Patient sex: F
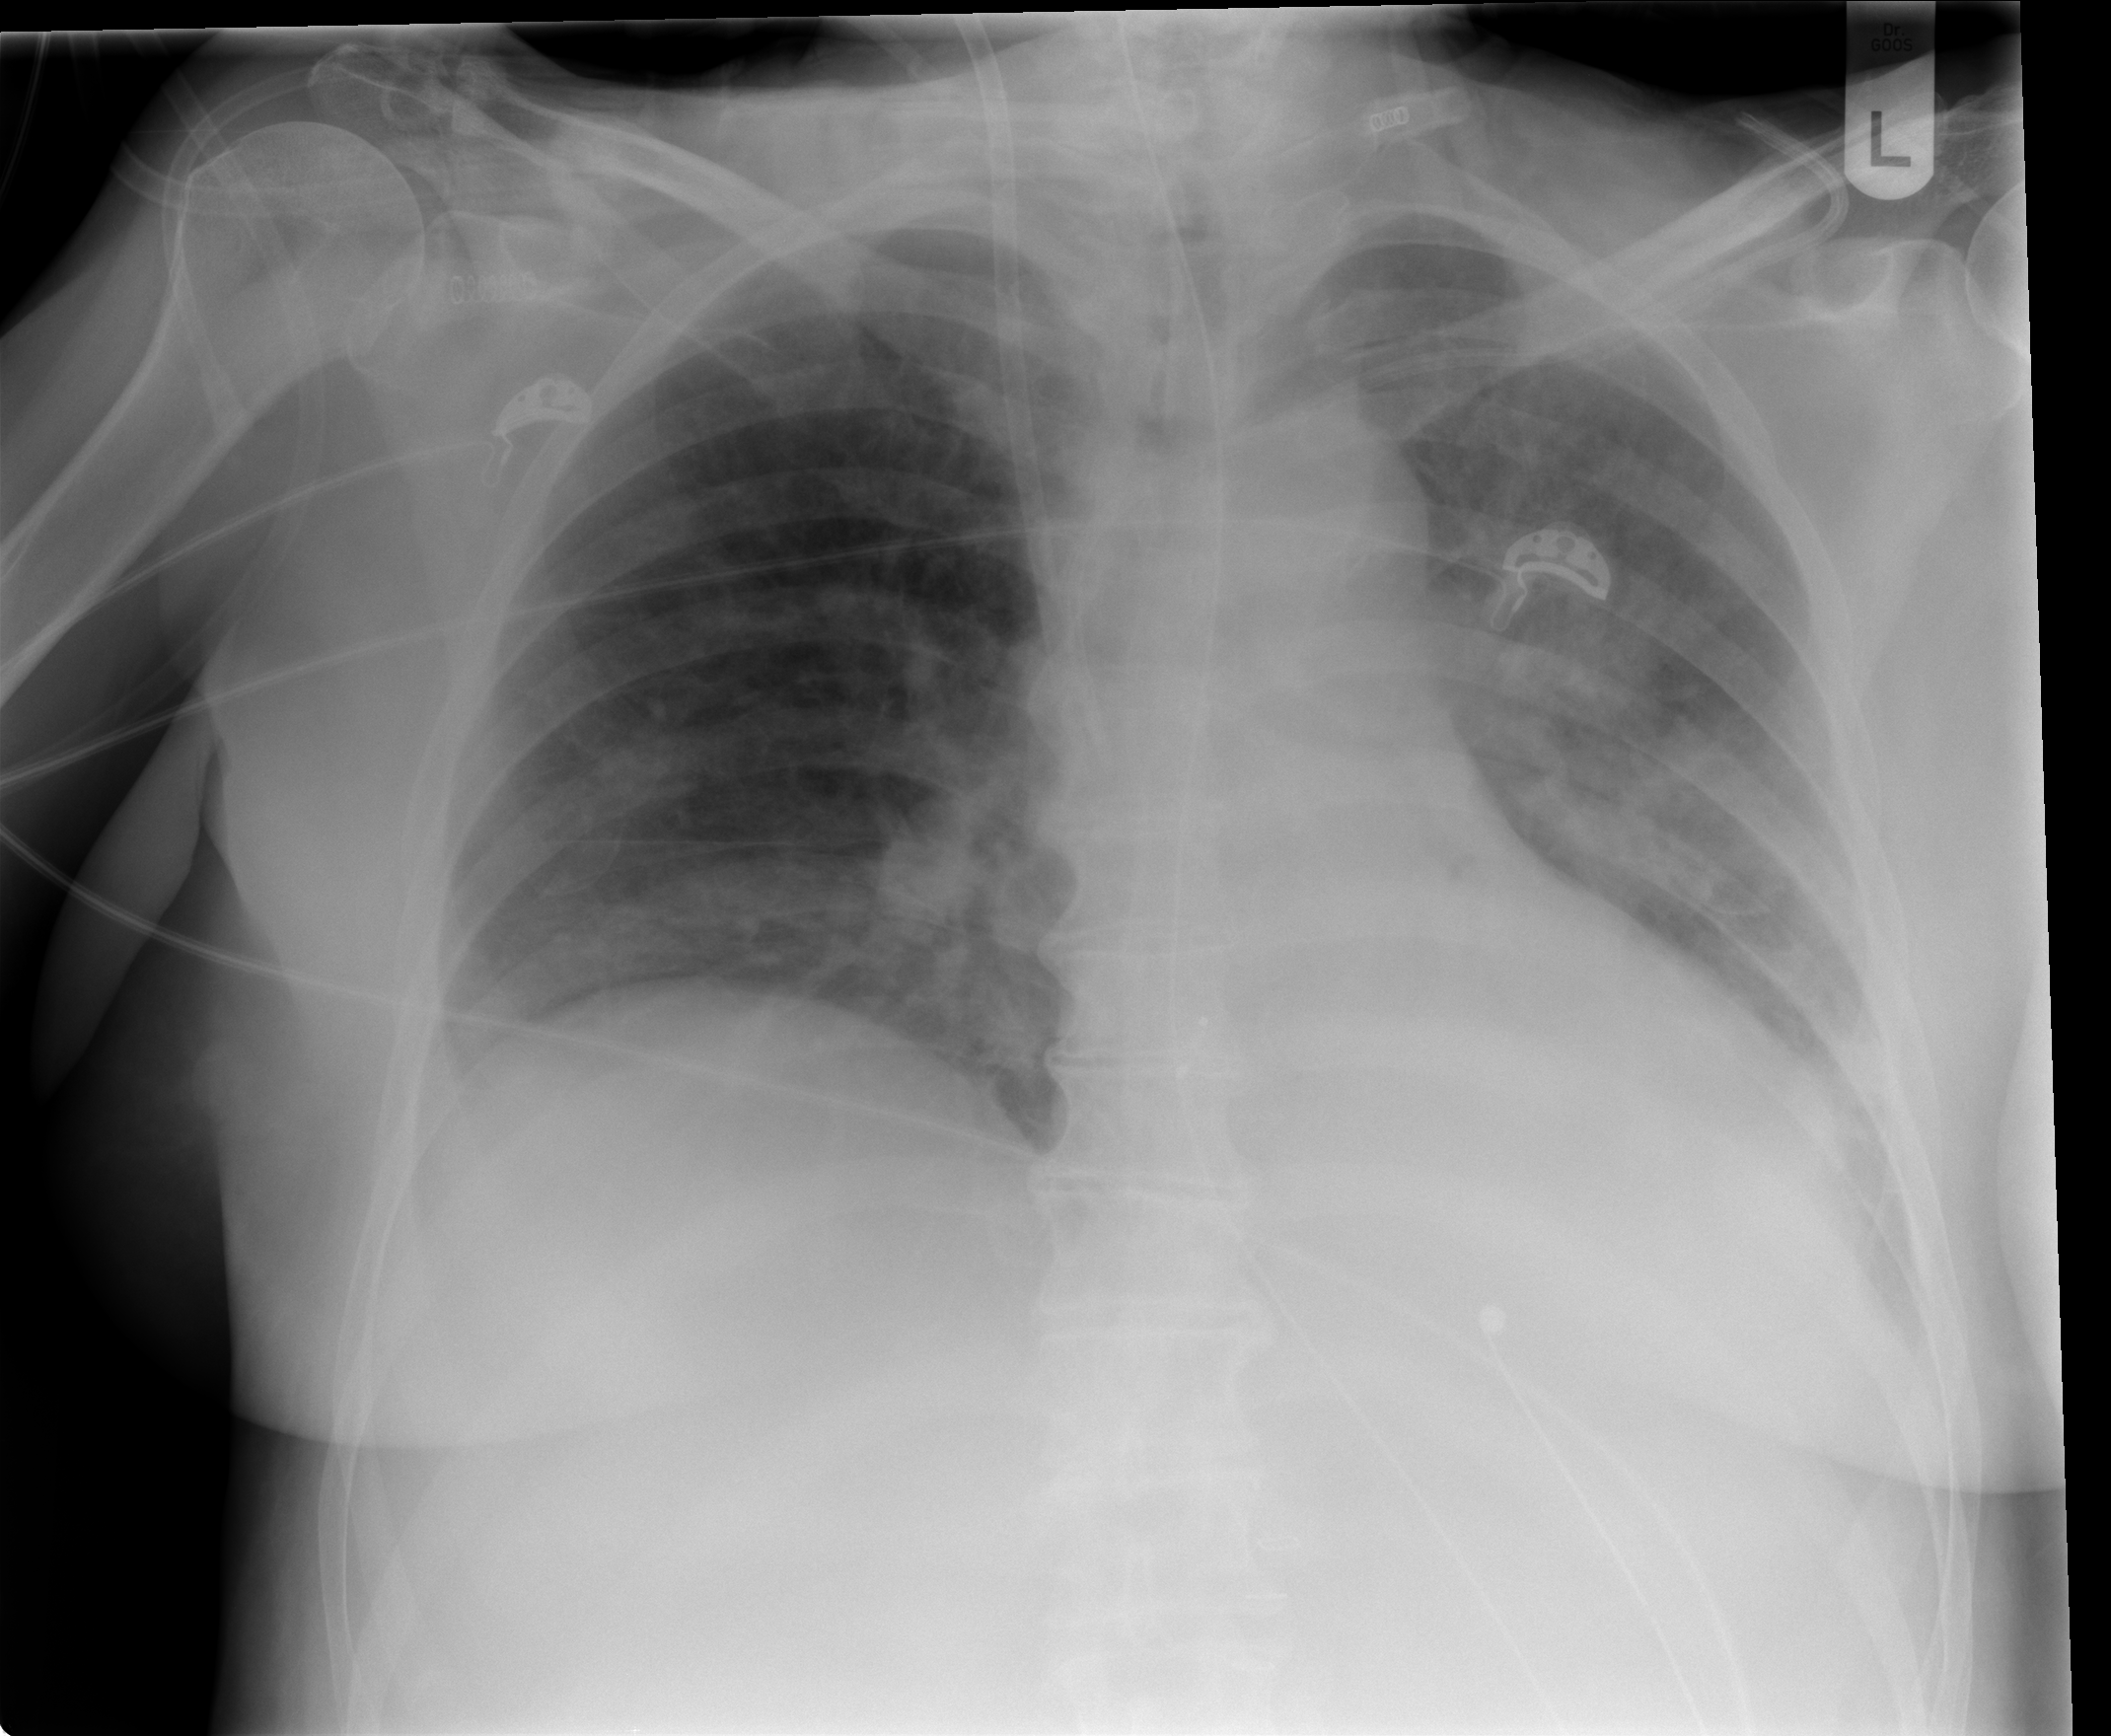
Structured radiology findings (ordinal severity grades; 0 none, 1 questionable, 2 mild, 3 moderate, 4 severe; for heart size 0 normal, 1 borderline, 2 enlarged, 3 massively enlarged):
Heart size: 2
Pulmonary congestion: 2
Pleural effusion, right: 0
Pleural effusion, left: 2
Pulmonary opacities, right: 2
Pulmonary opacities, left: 2
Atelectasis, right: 2
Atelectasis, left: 2